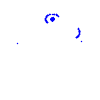
Particle: kaon